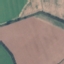
Land use / land cover: AnnualCrop